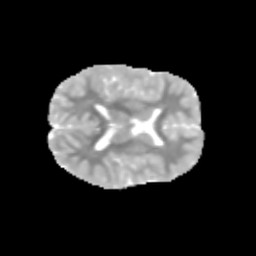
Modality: MD
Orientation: axial
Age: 10
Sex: female
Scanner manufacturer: siemens
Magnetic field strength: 3 T
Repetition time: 3.8 s
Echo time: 0.07 s